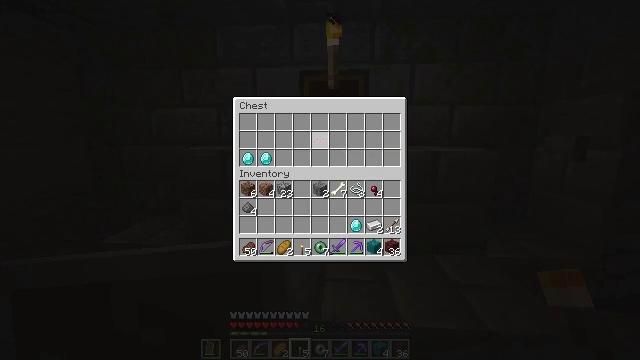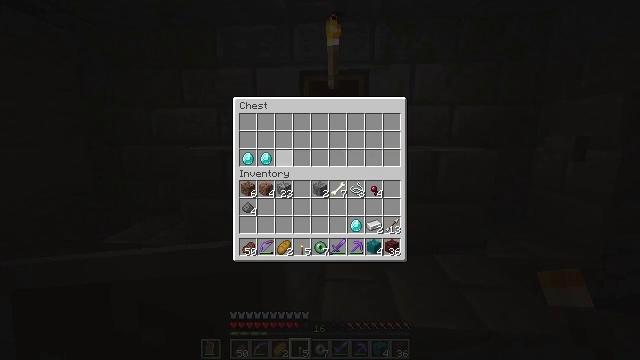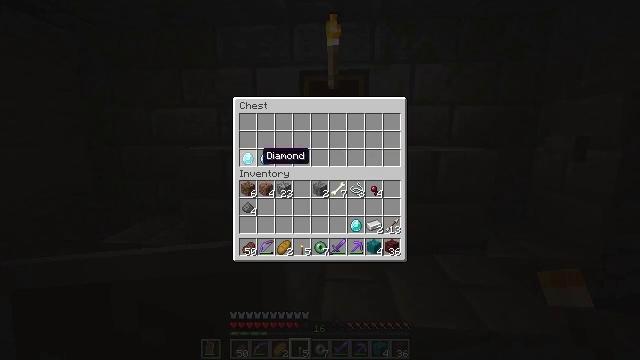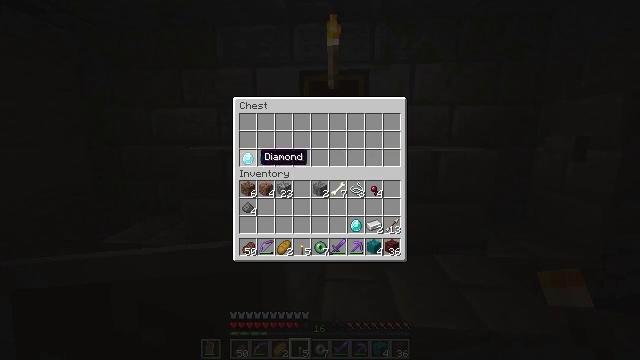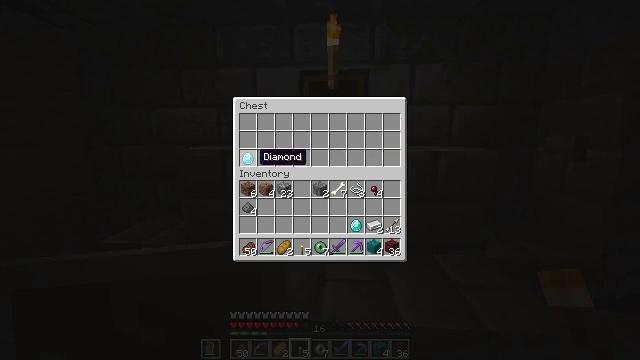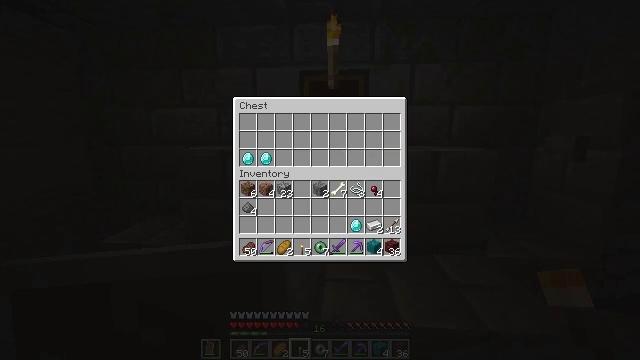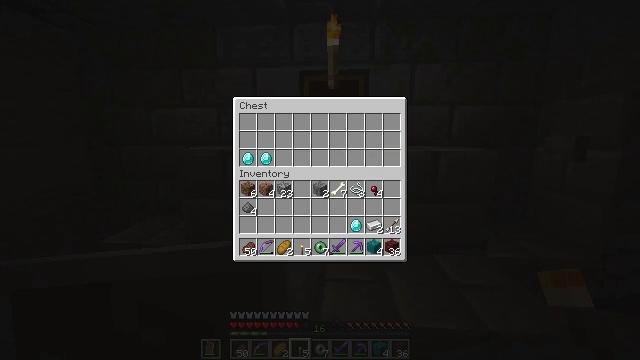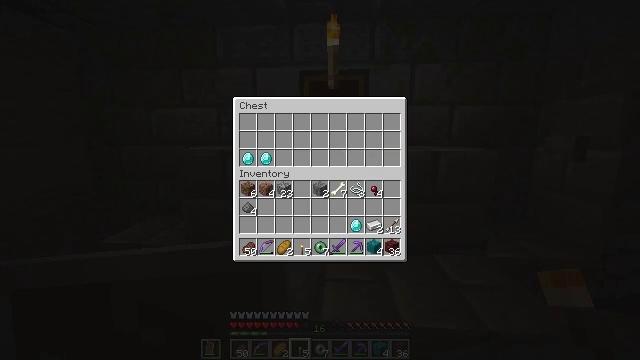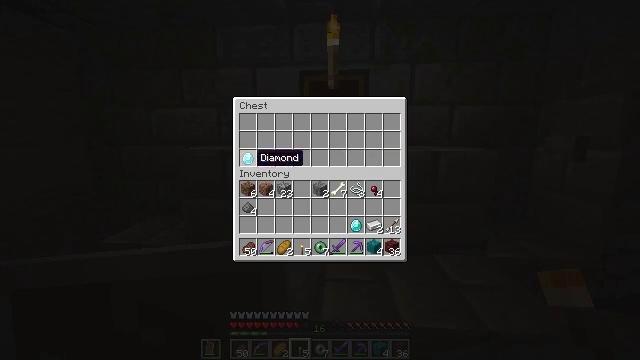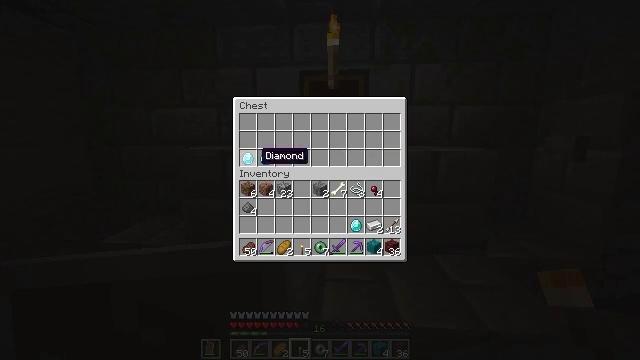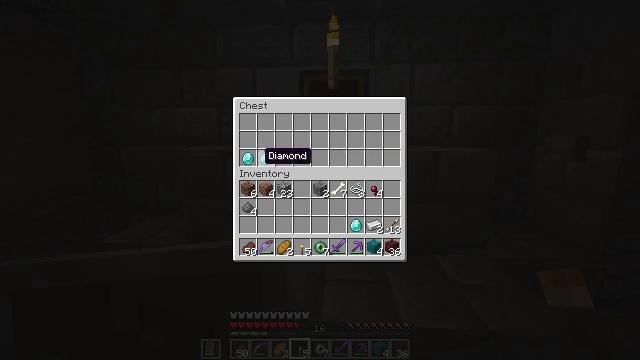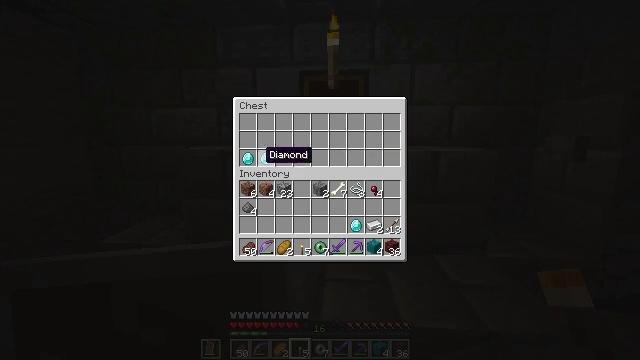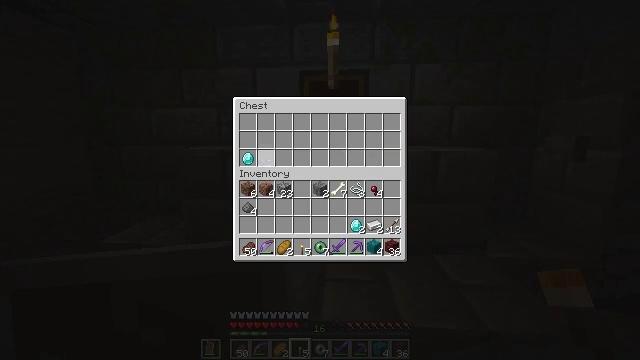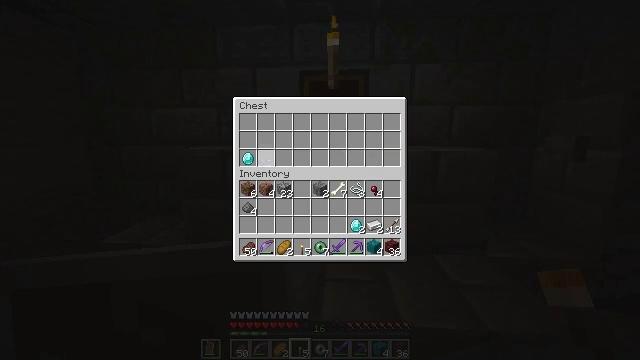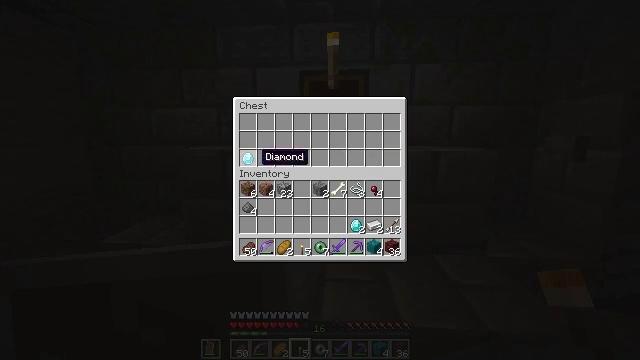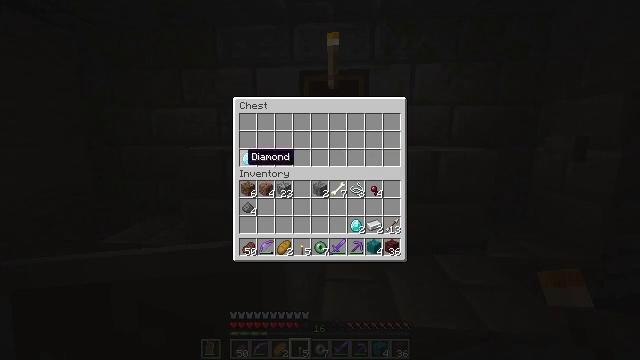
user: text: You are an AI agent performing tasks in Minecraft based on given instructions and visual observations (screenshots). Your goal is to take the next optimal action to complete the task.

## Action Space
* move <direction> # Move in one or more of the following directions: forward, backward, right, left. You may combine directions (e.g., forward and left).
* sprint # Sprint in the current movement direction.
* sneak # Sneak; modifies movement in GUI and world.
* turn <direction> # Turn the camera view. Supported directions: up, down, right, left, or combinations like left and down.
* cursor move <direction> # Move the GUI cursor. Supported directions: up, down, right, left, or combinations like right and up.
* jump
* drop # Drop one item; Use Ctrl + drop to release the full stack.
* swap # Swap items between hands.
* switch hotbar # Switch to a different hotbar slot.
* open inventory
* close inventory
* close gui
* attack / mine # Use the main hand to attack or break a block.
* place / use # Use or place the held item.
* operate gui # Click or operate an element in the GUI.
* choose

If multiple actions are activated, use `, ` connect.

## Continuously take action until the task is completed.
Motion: motion action
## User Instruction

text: Left click on the iron door to break it.
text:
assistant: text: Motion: sneak, turn left and down
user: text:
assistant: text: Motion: sneak, turn left and down
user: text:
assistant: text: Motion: sneak
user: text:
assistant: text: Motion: sneak
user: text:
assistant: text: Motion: sneak
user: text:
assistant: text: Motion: sneak
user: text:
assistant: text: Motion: sneak
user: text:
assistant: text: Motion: sneak
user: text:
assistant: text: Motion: sneak
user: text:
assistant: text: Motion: sneak
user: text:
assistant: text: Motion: sneak
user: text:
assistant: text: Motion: sneak, use / place
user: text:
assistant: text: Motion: sneak, use / place
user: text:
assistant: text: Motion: sneak, use / place
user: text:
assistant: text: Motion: sneak, turn left
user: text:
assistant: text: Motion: sneak, use / place
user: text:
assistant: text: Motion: sneak, use / place
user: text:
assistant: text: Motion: sneak, use / place
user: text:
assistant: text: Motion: sneak, use / place
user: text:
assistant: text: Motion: sneak
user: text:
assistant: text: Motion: sneak
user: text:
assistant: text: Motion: sneak
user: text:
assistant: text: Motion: sneak
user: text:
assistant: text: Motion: sneak
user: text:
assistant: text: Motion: sneak
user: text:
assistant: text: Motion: sneak
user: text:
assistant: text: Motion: sneak, open inventory
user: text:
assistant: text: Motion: open inventory
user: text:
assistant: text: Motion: turn right and down, open inventory
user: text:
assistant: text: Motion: turn right and down, open inventory